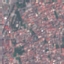
Land use / land cover class: Residential